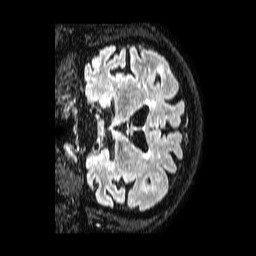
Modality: FLAIR
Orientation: coronal
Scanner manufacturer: philips
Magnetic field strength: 1.5 T
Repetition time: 4.8 s
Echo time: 0.3 s